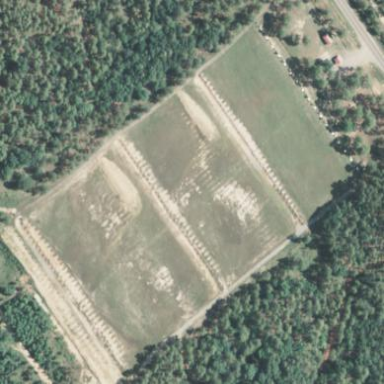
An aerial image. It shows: Shooting range on leisure land pitch.